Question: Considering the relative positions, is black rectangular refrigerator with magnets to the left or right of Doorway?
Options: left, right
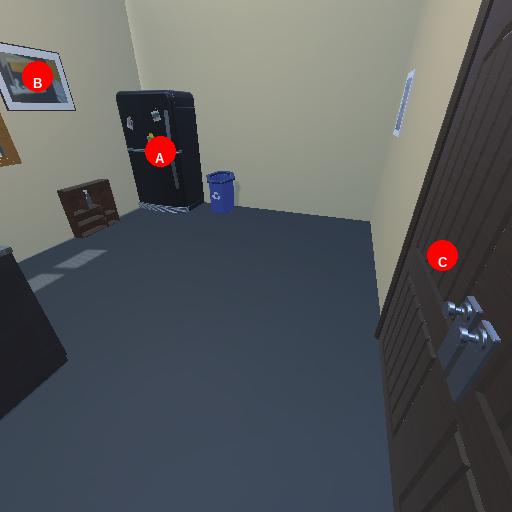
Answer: left